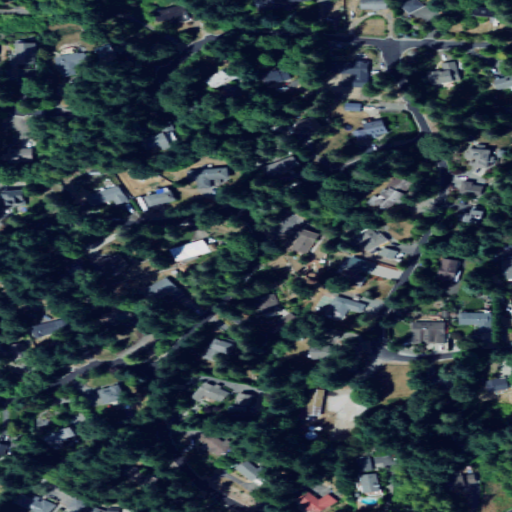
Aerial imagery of island in Washington named Raft Island containing low intensity development, open development, mixed forest, evergreen forest, deciduous forest, barren land, and medium intensity development